Question: I'm trying to draw text using canvas. I checked out everywhere but those examples rather complex, I could draw text on canvas but it's not showing like this photo.

I found this code and it's working, I just need to write like above image.
'''
Paint paint = new Paint();
paint.setColor(Color.BLACK);
paint.setTextSize(30);
paint.setAntiAlias(true);
canvas.drawText("There are 137 days, 9 hours 4 minutes and 36 seconds", 150,150, paint);
'''
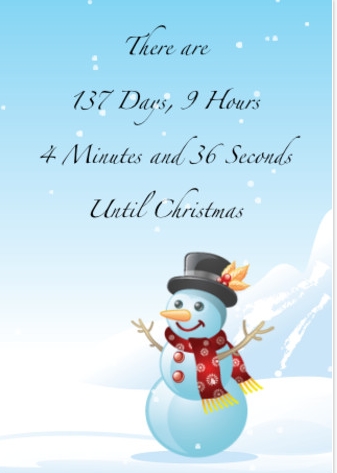
Answer: Get the font you would like and add it to your assets folder. Lets say the font file name is "pretty.otf". Then in your code all you have to do is.
'''
Paint paint = new Paint();
paint.setColor(Color.BLACK);
paint.setTextSize(30);
paint.setAntiAlias(true);
Context mContext = getContext();
Typeface myTypeface = Typeface.createFromAssets(mContext.getAssets(), "pretty.otf");
paint.setTypeface(myTypeface);
'''
To space your text like in the image, add a new line by adding the
character in your string like this:
'''
canvas.drawTextOnPath("There are
137 days, 9 Hour
4 Minutes and 36 seconds
until Christmas", circle, 0,30,paint);
'''